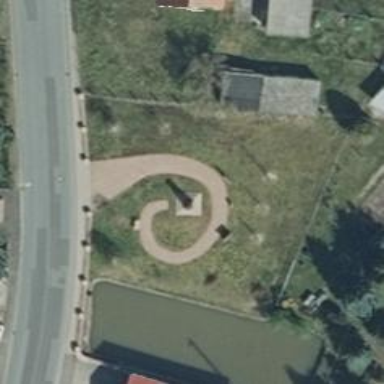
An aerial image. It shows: Memorial site with historic significance.